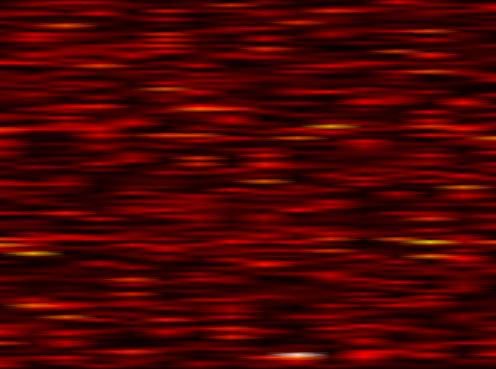
Label: UFMC